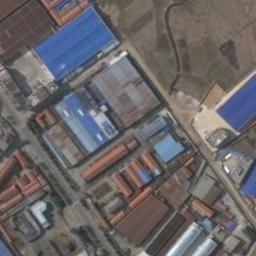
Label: industrial_area